Field crop: maize
Growth stage: 2
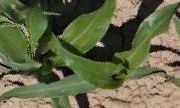
Species: maize